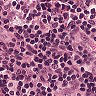
Metastatic tissue present: no